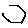
Label: hexagon